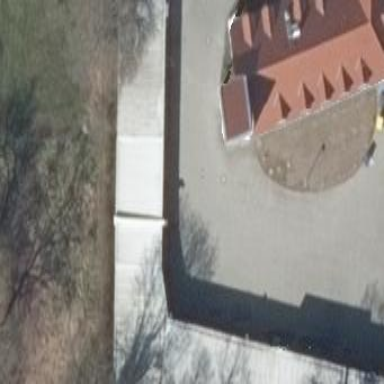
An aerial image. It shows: Group of garages.